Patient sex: M
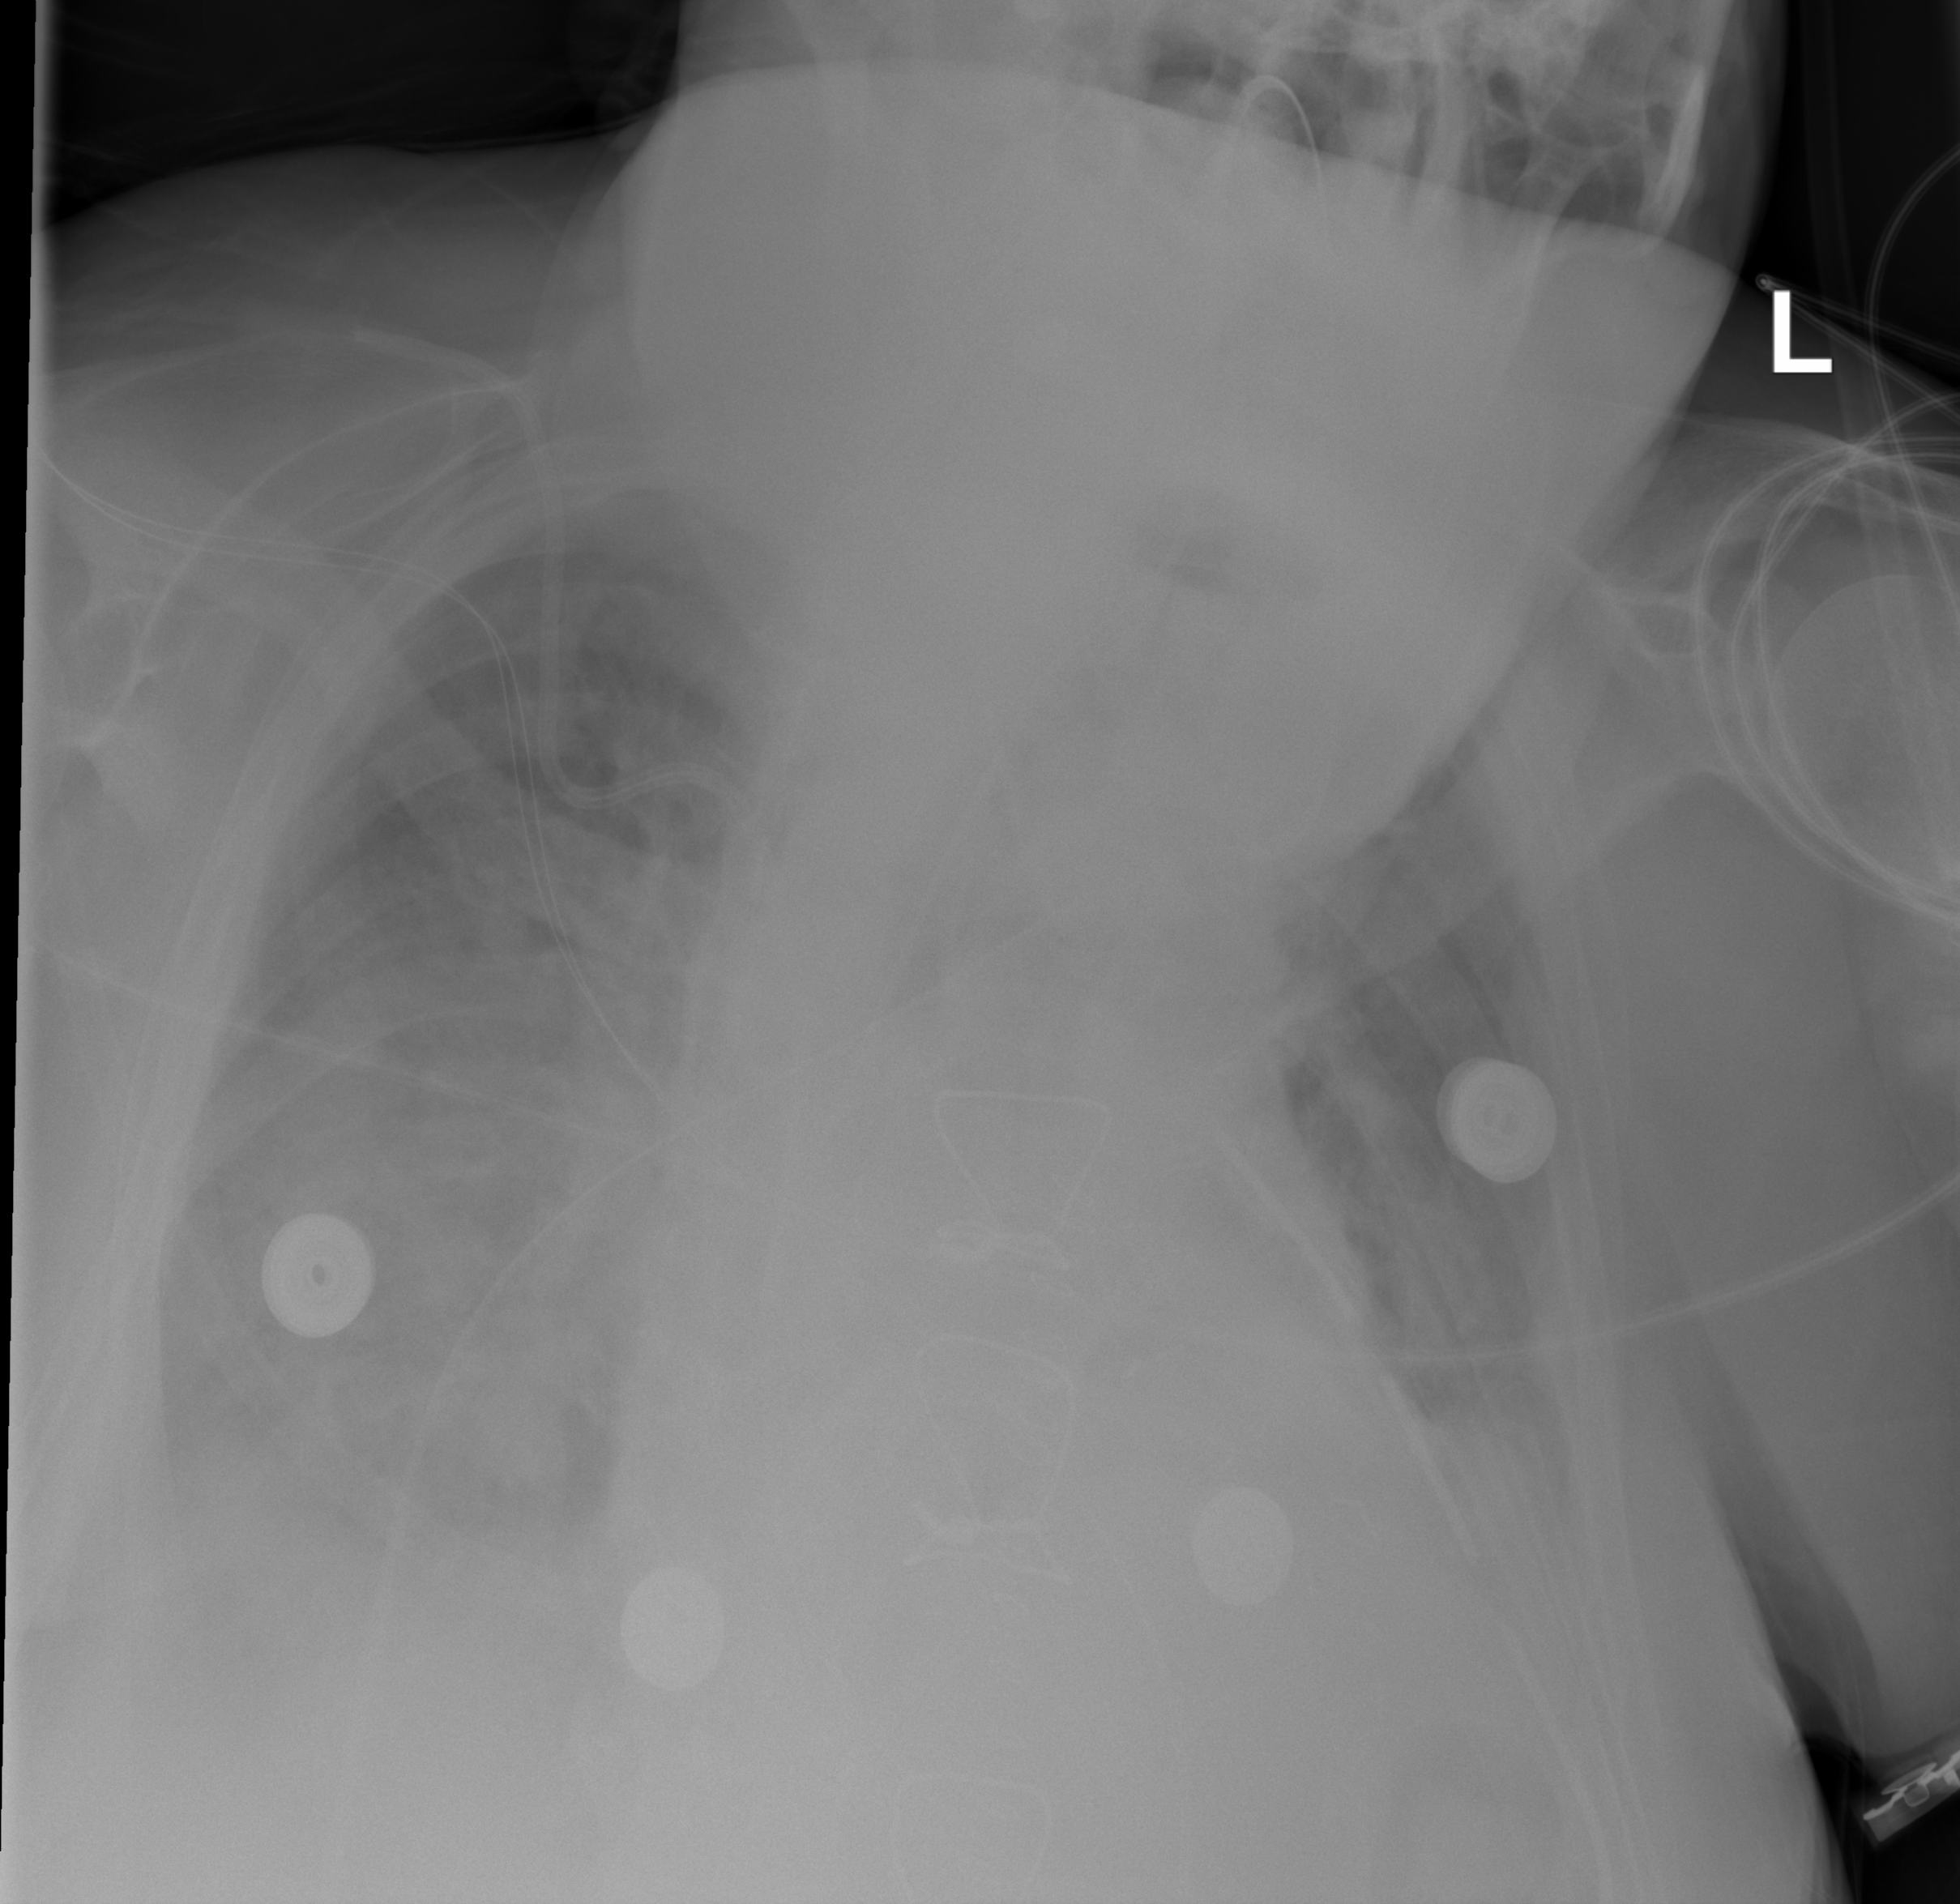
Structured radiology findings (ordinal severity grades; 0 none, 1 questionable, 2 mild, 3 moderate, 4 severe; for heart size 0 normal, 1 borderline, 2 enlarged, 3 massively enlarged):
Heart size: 1
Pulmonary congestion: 2
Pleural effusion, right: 2
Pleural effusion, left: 2
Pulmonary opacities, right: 2
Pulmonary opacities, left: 0
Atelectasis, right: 2
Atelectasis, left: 2